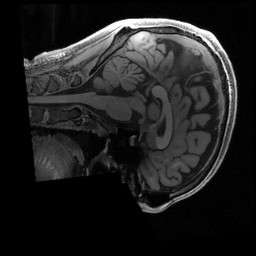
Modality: T1w
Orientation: sagittal
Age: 23
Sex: male
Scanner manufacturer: siemens
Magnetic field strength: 3 T
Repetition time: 2.4 s
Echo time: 0.00222 s